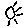
Label: sun